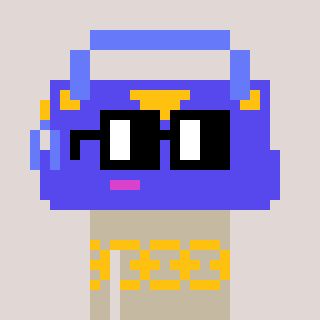
a pixel art character with square black glasses, a bag-shaped head and a bege-colored body on a warm background